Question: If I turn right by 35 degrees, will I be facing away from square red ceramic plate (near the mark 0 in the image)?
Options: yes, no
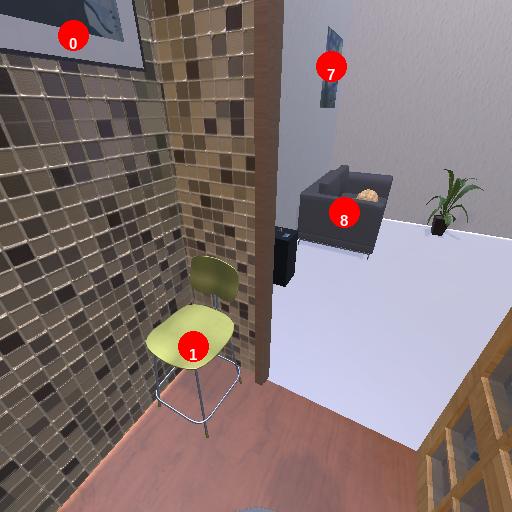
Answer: yes